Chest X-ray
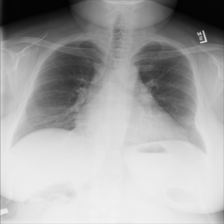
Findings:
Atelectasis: negative
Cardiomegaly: negative
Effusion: negative
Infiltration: negative
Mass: negative
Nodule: negative
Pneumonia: negative
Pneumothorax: negative
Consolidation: negative
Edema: negative
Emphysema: negative
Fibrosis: negative
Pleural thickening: negative
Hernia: negative